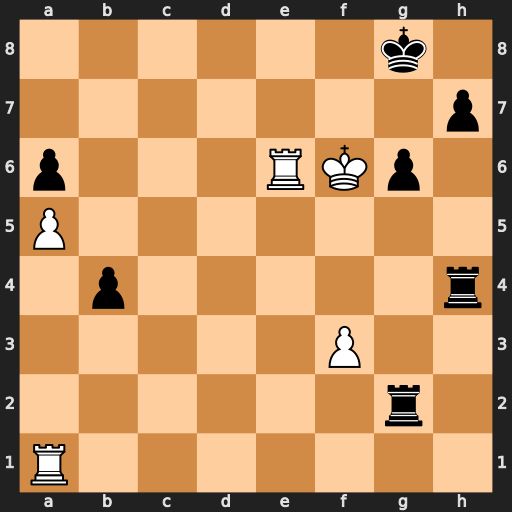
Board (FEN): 6k1/7p/p3RKp1/P7/1p5r/5P2/6r1/R7
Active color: w
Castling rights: -
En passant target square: -
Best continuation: Re8#